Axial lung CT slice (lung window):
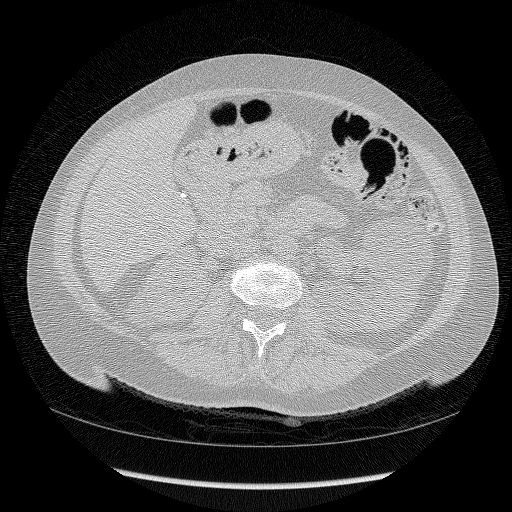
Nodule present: no